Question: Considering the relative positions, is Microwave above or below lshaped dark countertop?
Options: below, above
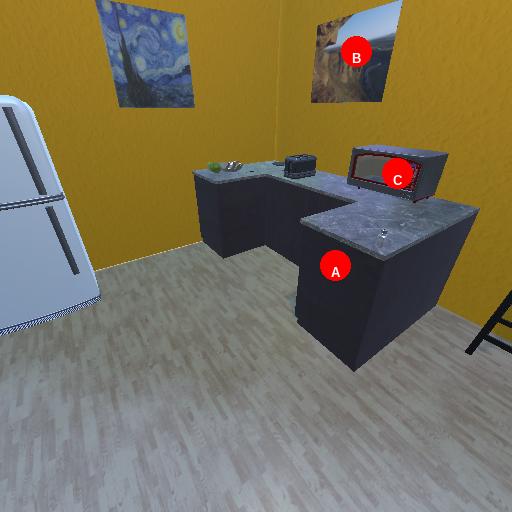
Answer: below